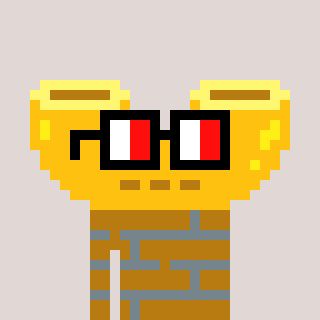
a pixel art character with square glasses with black frames and red eyes, a macaroni-shaped head and a gold-colored body on a warm background